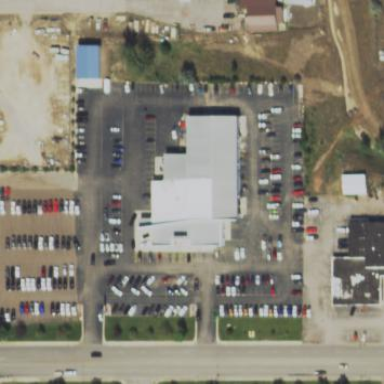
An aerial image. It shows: Flat roofed white building. It serves as car shop.